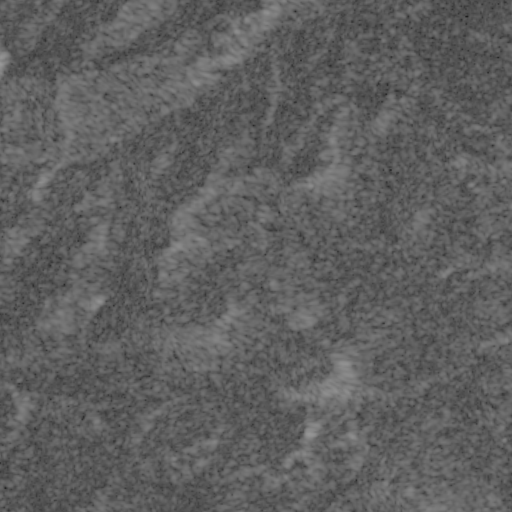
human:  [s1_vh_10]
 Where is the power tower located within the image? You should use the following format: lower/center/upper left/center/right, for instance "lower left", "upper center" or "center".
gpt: The power tower is located in the upper left of the image.
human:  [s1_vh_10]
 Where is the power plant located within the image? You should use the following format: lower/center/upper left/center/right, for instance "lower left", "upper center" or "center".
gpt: There is no power plant in the image.

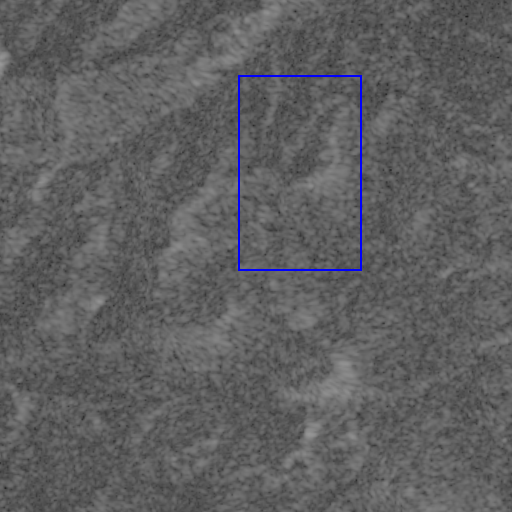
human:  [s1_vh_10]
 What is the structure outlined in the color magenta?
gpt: There is no magenta outline.
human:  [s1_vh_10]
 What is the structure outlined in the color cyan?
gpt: There is no structure outlined in cyan.